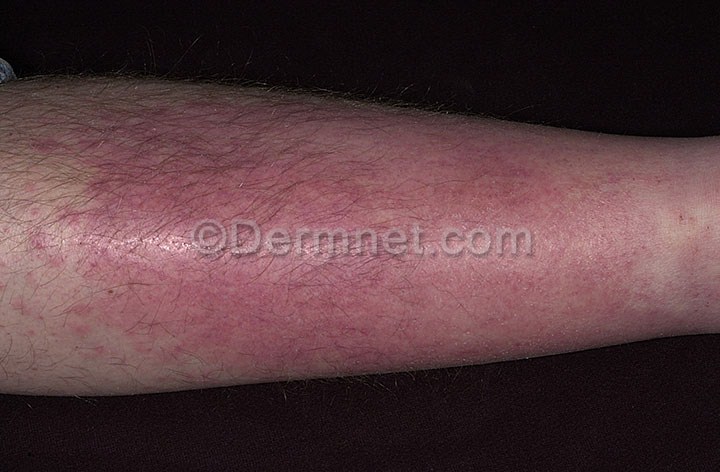
Disease: Cellulitis Impetigo and other Bacterial Infections